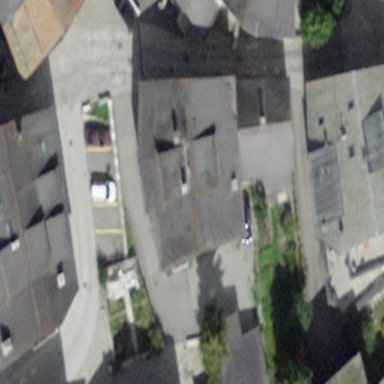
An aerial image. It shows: Part of building is shown in the image.